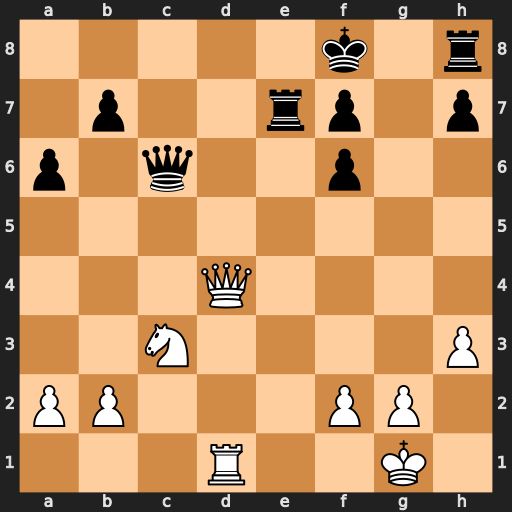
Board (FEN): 5k1r/1p2rp1p/p1q2p2/8/3Q4/2N4P/PP3PP1/3R2K1
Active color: w
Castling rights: -
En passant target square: -
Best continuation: Qb4 Qe6 Nd5